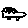
Label: car